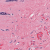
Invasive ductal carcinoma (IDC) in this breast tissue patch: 1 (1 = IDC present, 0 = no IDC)